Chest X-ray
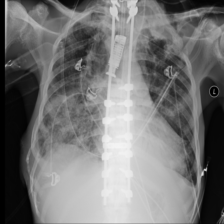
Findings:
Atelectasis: positive
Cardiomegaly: negative
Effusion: negative
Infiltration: positive
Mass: negative
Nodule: negative
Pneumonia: negative
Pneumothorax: negative
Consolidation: negative
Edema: negative
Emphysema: negative
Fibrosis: negative
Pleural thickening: negative
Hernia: negative